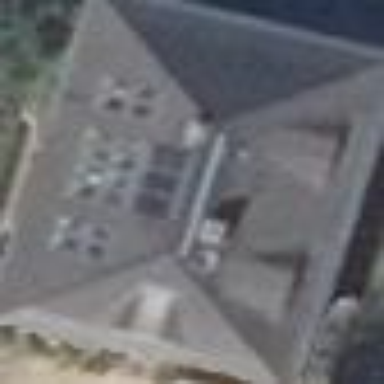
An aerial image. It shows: Detached building with hipped roof.